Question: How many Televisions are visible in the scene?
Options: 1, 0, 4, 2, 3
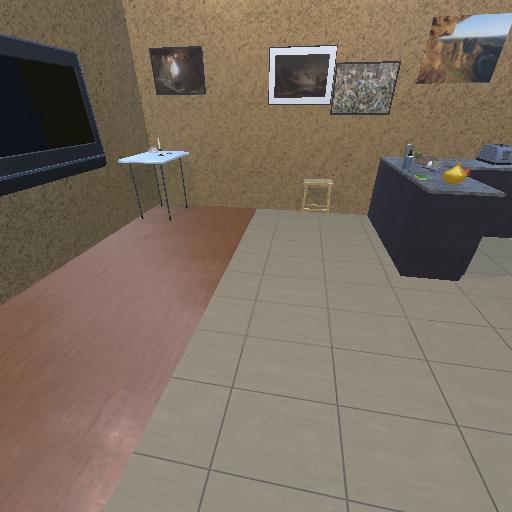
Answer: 1